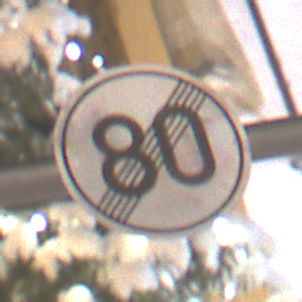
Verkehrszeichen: EndeGeschwindigkeit80
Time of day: Night
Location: Outdoor (Urban)
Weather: Overcast
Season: Winter
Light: Artificial